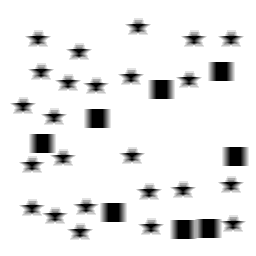
Squares: 8
Triangles: 0
Stars: 24
Total shapes: 32